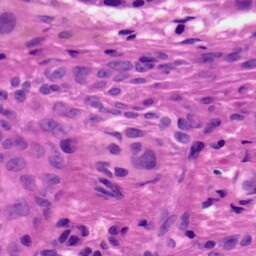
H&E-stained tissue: Skin